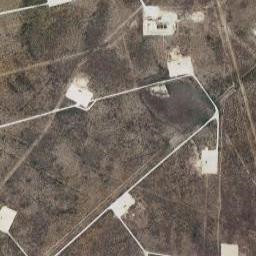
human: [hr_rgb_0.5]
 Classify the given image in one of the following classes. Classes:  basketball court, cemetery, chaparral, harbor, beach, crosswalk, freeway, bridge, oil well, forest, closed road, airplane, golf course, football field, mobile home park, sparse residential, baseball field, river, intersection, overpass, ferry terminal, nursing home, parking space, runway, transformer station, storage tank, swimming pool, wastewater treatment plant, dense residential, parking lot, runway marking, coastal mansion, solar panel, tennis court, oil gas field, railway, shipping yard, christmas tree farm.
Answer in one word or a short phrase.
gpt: oil gas field